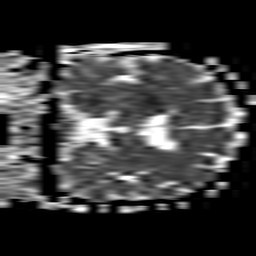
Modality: ADC
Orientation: coronal
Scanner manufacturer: philips
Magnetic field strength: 1.5 T
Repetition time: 3.4 s
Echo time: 0.06922 s